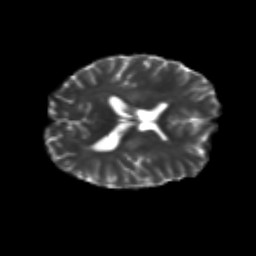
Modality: T2w
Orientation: axial
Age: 22
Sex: male
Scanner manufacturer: siemens
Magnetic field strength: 3 T
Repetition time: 3.5 s
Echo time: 0.113 s